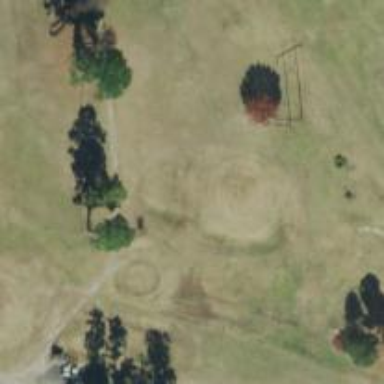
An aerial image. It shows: Golf fairway surrounded by grass.